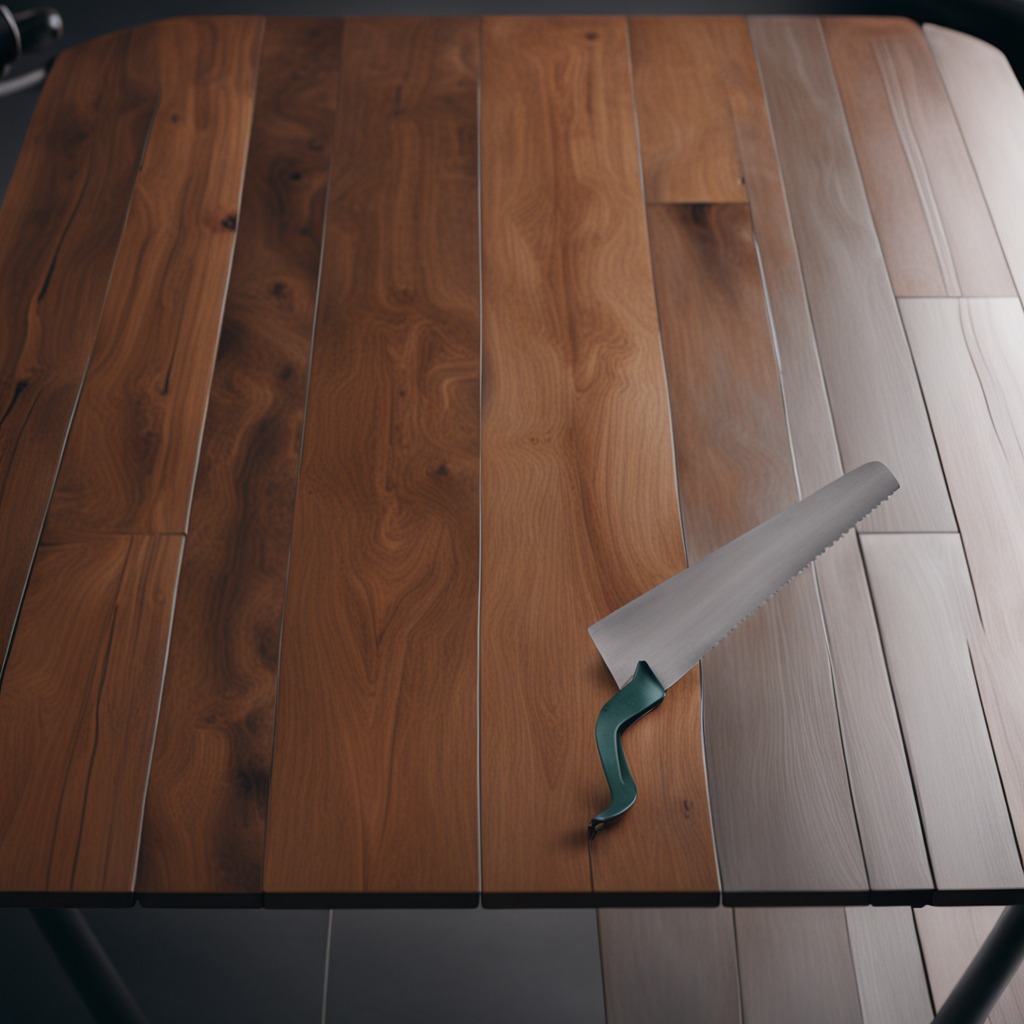
A metal saw is lying on the wooden table.